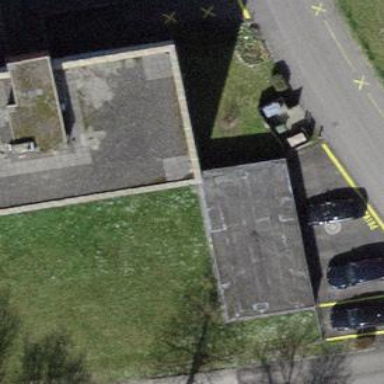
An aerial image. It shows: Group of garages.